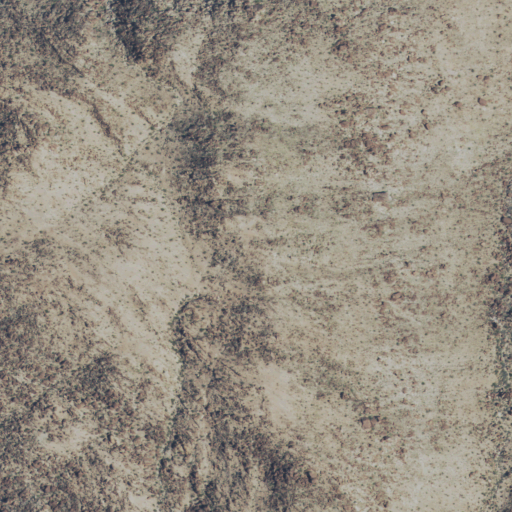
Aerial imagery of mountain in California named East Butte containing shrub and barren land